Question: Given the following input string:
'''
(?i:sys\.user_catalog)
'''
Stored into sqlite 'TEXT' field. When retrieved with select, I get the following:
When doing simple command line, e.g.
'''
$ sqlite3 databse.name "select a from b" > file.results
'''
It appear in the editor like this:

When I use, python's sqlite3 lib, it prints out as:
'''
(?i:sys\.user_catalog)
'''
Questions are:
1. Will switching to BLOB, will solve this for me?
2. Is there a way to stay TEXT and still get it done right.
Thanks in advance
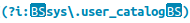
Answer: A couple of ideas:
- Make sure the string was originally input as raw so that the escaping doesn't take place before you store it.- I think TEXT will work as well as BLOB but you may have to confirm by experiment.- Store as a object: 'c.execute('INSERT INTO documents VALUES (?, ?)', (somekey, buffer(yourstring)))'